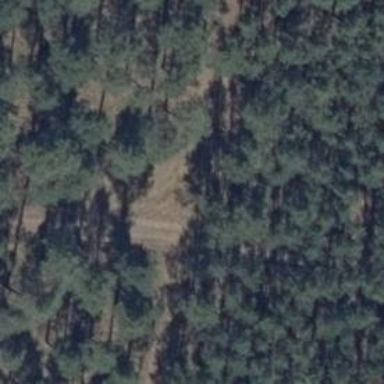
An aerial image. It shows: Sandy track road.